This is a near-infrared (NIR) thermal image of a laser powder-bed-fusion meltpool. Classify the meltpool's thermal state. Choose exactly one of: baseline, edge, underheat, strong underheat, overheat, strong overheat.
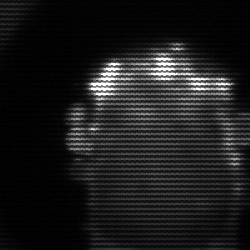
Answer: baseline